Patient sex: M
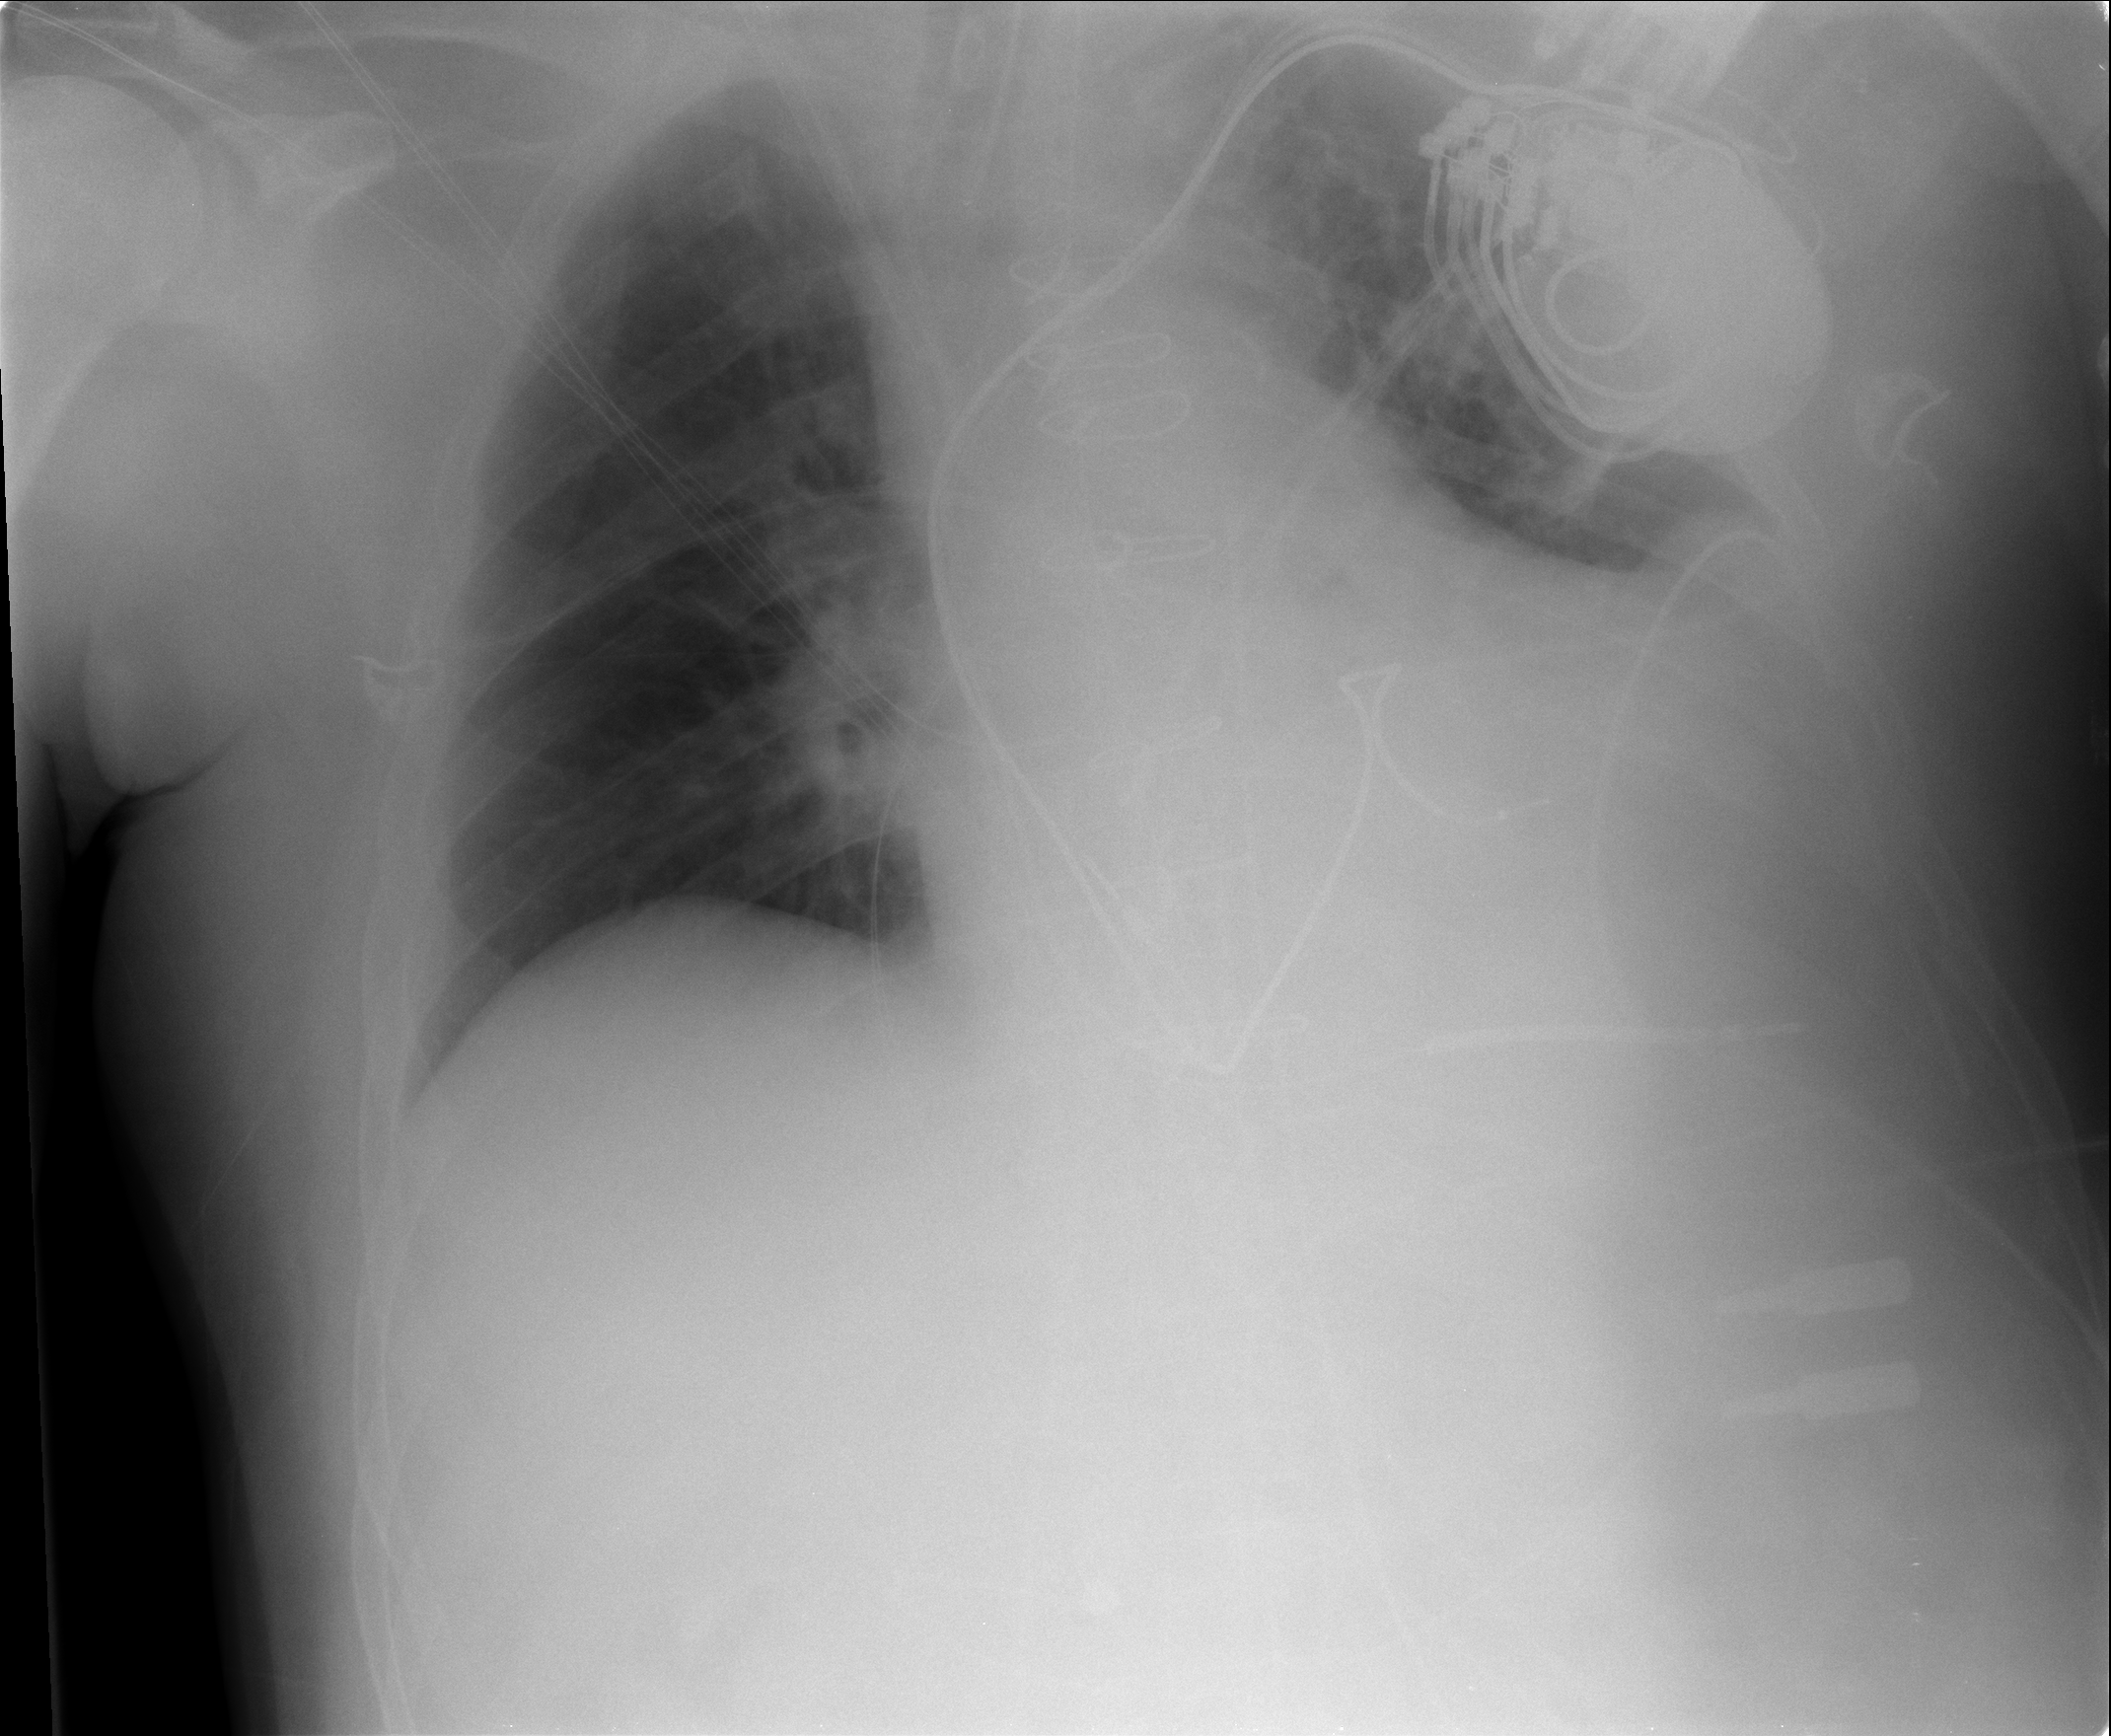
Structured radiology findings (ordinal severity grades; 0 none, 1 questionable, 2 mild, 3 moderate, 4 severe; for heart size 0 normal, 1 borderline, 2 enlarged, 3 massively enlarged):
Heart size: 3
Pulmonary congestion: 1
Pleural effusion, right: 0
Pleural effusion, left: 0
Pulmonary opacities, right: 0
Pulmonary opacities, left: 0
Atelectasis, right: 0
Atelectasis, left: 2